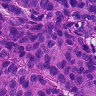
Metastatic tissue present: yes